Question: I was using this legacy code:
'''
SerialPort serialPort = new SerialPort();
serialPort.BaudRate = 19200;
serialPort.Handshake = Handshake.XOnXOff;
'''
...but trying to port it to VS 2013 / .NET 4.5.1 in the "Core" (Portable Class Library) portion of a Xamarin solution, I get, ""
According to <URL>, the Handshake enum is in System.IO.Ports namespace, but adding that to my usings evokes ""
Perhaps I missing an assembly reference? The link above says it's in System. My only reference is ".NET Portable Subset" which I (I know, I know, when you ASSume you Aynchronously Syncopate Sinkholes or something like that) would have System embedded in it.
When I r-click References and select Add Reference..., the options proffered are somewhat slight:

So...how can I use Handshake.XOnXOff? If I can't, what are my viable options?
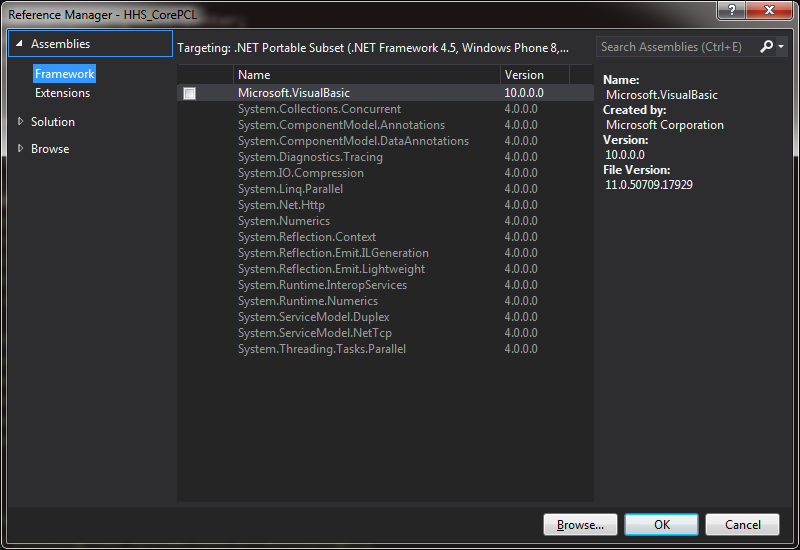
Answer: I don't think you're going to be able to implement print functionality in a platform agnostic way. Your best bet would be to define some sort of IPrinting interface. That interface can be implemented in a platform specific library, then a reference can be passes into your PCL, so that the PCL can hand off the printing duties via the Interface.